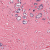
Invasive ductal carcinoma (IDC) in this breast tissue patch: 0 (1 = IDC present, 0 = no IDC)